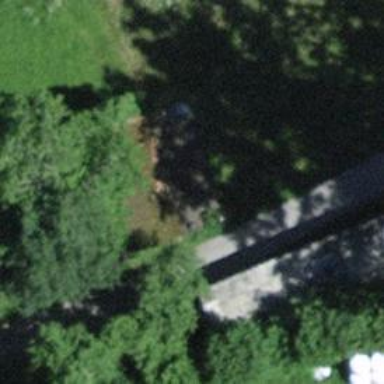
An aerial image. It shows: Rural barn.